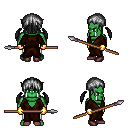
a pixel art fantasy rpg character, male body template, orc, green skin, brown robe, white pants, gray twin-tailed hairstyle, gold gloves, maroon shoes, spear, four views (front, back, left, right), 2x2 character sprite sheet, small pixel art, hard edges, no anti-aliasing